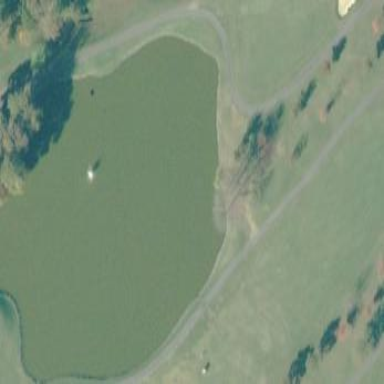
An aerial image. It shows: Water hazard on golf course.